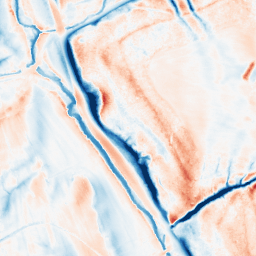
Category: classical
Decomposition family: gaussian_anisotropic
Decomposition parameters: sigma_x: 10
sigma_y: 2
Upsampling method: sinc_hamming
Upsampling parameters: scale: 2
kernel_size: 8
Upsampling scale: 2